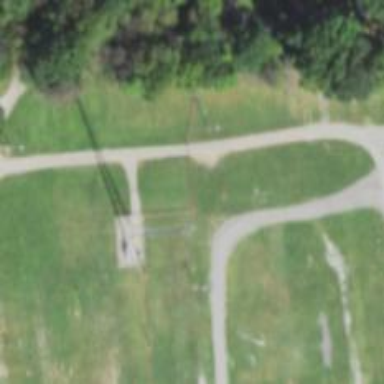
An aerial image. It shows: Communication mast tower.